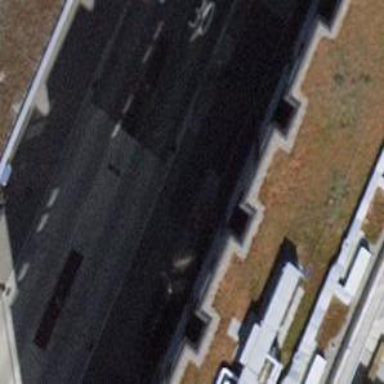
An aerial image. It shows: Bus stop with sheltered platform for public transport.